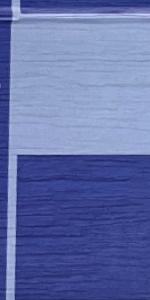
Label: Empty